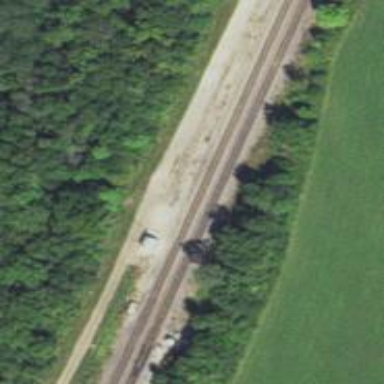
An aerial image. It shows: Junction on the railway.